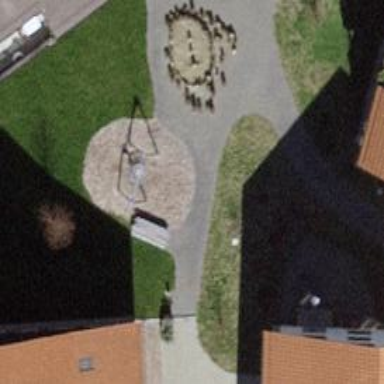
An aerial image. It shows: Playground with basket swing.